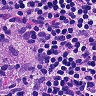
Metastatic tissue present: yes